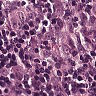
Metastatic tissue present: yes